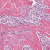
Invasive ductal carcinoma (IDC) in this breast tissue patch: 1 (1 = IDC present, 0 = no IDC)